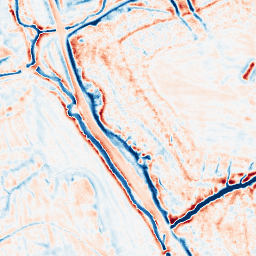
Category: edge_preserving
Decomposition family: bilateral
Decomposition parameters: d: 15
sigma_color: 50
sigma_space: 25
Upsampling method: sinc_hamming
Upsampling parameters: scale: 2
kernel_size: 16
Upsampling scale: 2